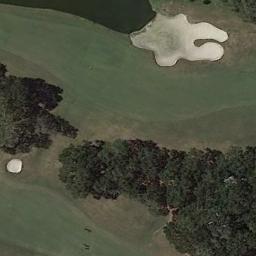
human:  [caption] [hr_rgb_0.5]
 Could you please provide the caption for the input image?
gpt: There are several bunkers and lakes and many trees on a large green lawn on the golf course .

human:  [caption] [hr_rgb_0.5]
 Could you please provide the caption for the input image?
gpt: Many trees are near the golf course .

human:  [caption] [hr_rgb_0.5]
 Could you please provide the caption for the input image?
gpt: The picture shows a road with a nearly 180-degree turn .

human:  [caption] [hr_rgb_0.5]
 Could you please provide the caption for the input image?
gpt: The golf course has two fairways some barrier trees and two sandpits and a lake is also in the golf course .

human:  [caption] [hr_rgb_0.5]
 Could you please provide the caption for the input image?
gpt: The golf course with a bunker next to a lake .